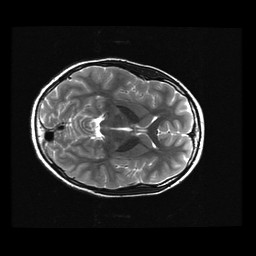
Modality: T2w
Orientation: axial
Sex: female
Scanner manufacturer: ge
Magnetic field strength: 3 T
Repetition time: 5 s
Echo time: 0.1019 s